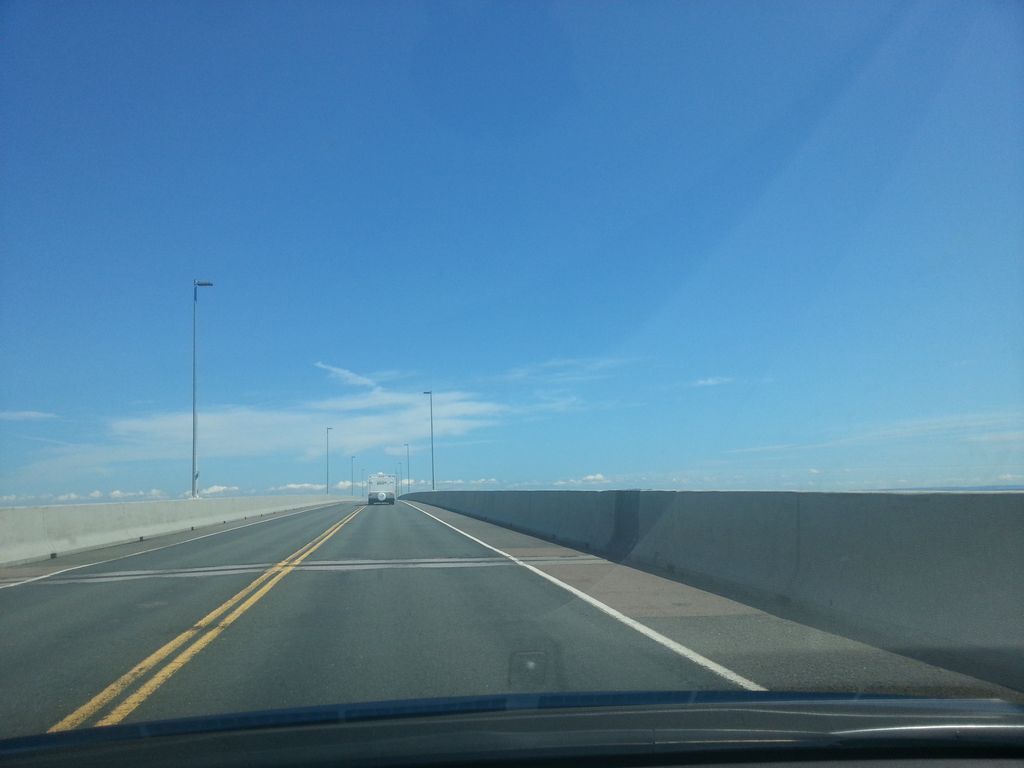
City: charlottetown